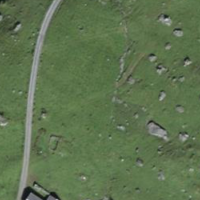
EUNIS habitat code: 23
Species observed at this site:
Neotinea ustulata